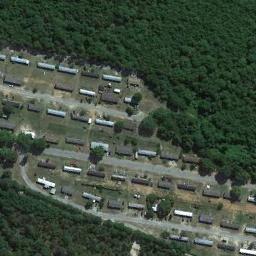
Label: residential